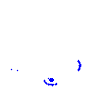
Particle: kaon